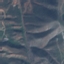
Land use / land cover class: HerbaceousVegetation